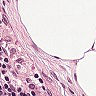
Metastatic tissue present: no